Question: When I make a call to an API an error is displayed:
> "Could not load file or assembly 'System.Net.Http, Version=2.0.0.0, Culture=neutral, PublicKeyToken=b03f5f7f11d50a3a' or one of its dependencies. The system cannot find the file specified.",
## Code
I have a base controller for my APIs
'''
[BreezeNHController]
public class baseApiController<T> : ApiController
where T : class, IEntity
{
public IRepository<T> Repositorio { get; private set; }
[HttpGet, BreezeNHQueryable(AllowedQueryOptions = AllowedQueryOptions.All, PageSize = 20)]
public IQueryable<T> Get()
{
return Repositorio.All();
}
// ..
}
'''
And implementation:
'''
[BreezeController, Authorize]
public class usuariosController : baseApiController<User>
{
public usuariosController(IUserRepository repositorio)
: base(repositorio)
{ }
}
'''
Url: GET '/api/usuarios' throw a exeption!
But my DDL is in reference:

## Full response errror:
'''
{
"Message": "An error has occurred.",
"ExceptionMessage": "The type initializer for 'Breeze.WebApi.BreezeControllerAttribute' threw an exception.",
"ExceptionType": "System.TypeInitializationException",
"StackTrace": " at Breeze.WebApi.BreezeControllerAttribute.Initialize(HttpControllerSettings settings, HttpControllerDescriptor descriptor)
at System.Web.Http.Controllers.HttpControllerDescriptor.InvokeAttributesOnControllerType(HttpControllerDescriptor controllerDescriptor, Type type)
at System.Web.Http.Controllers.HttpControllerDescriptor.InvokeAttributesOnControllerType(HttpControllerDescriptor controllerDescriptor, Type type)
at System.Web.Http.Controllers.HttpControllerDescriptor..ctor(HttpConfiguration configuration, String controllerName, Type controllerType)
at System.Web.Http.Dispatcher.DefaultHttpControllerSelector.InitializeControllerInfoCache()
at System.Lazy'1.CreateValue()
at System.Lazy'1.LazyInitValue()
at System.Lazy'1.get_Value()
at System.Web.Http.Dispatcher.DefaultHttpControllerSelector.SelectController(HttpRequestMessage request)
at System.Web.Http.Dispatcher.HttpControllerDispatcher.SendAsyncCore(HttpRequestMessage request, CancellationToken cancellationToken)
at System.Web.Http.Dispatcher.HttpControllerDispatcher.<SendAsync>d__0.MoveNext()",
"InnerException": {
"Message": "An error has occurred.",
"ExceptionMessage": "Could not load file or assembly 'System.Net.Http, Version=2.0.0.0, Culture=neutral, PublicKeyToken=b03f5f7f11d50a3a' or one of its dependencies. The system cannot find the file specified.",
"ExceptionType": "System.IO.FileNotFoundException",
"StackTrace": " at Breeze.WebApi.JsonFormatter.Create()
at Breeze.WebApi.BreezeControllerAttribute..cctor()"
}
}
'''
## Attempts
In the package manger console, run the command 'Add-BindingRedirect'.
'''
<dependentAssembly>
<assemblyIdentity name="System.Net.Http" publicKeyToken="b03f5f7f11d50a3a" culture="neutral" />
<bindingRedirect oldVersion="0.0.0.0-2.0.0.0" newVersion="2.0.0.0" />
</dependentAssembly>
'''
Found strange is not pointing to the 4.0. Can it be the problem? If yes, why 'Add-BindingRedirect' did not work?
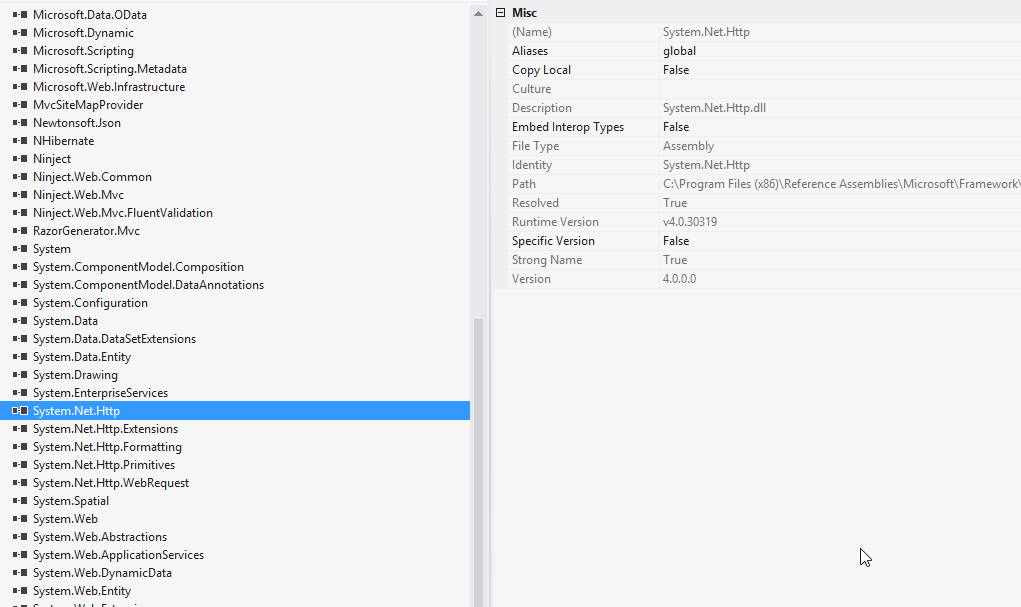
Answer: This is most definitely a binding redirect issue. I advice you copy the entire '<assemblyBinding xmlns="urn:schemas-microsoft-com:asm.v1">' content from a fresh ASP.NET MVC 4 project to your web.config file. This happens to me occasionally and refreshing the messed up bindings fixes the issue.